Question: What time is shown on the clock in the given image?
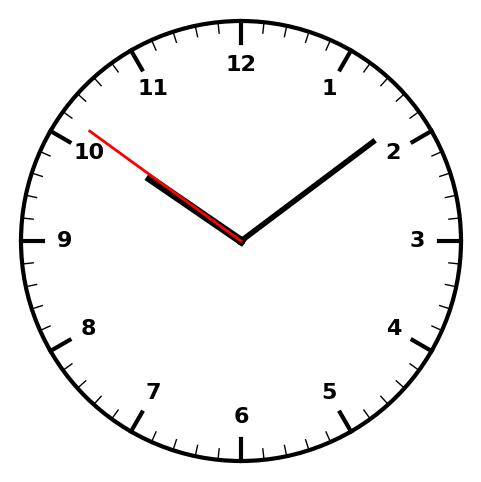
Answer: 10:08:51